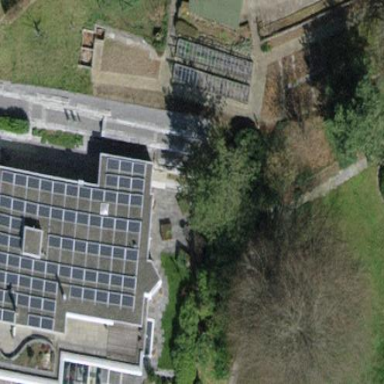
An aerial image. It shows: Solar power generator utilizing photovoltaic technology with solar photovoltaic panels.